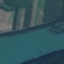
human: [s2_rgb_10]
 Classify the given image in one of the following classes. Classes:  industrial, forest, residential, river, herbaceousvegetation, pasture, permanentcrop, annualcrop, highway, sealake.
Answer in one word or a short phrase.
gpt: River